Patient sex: F
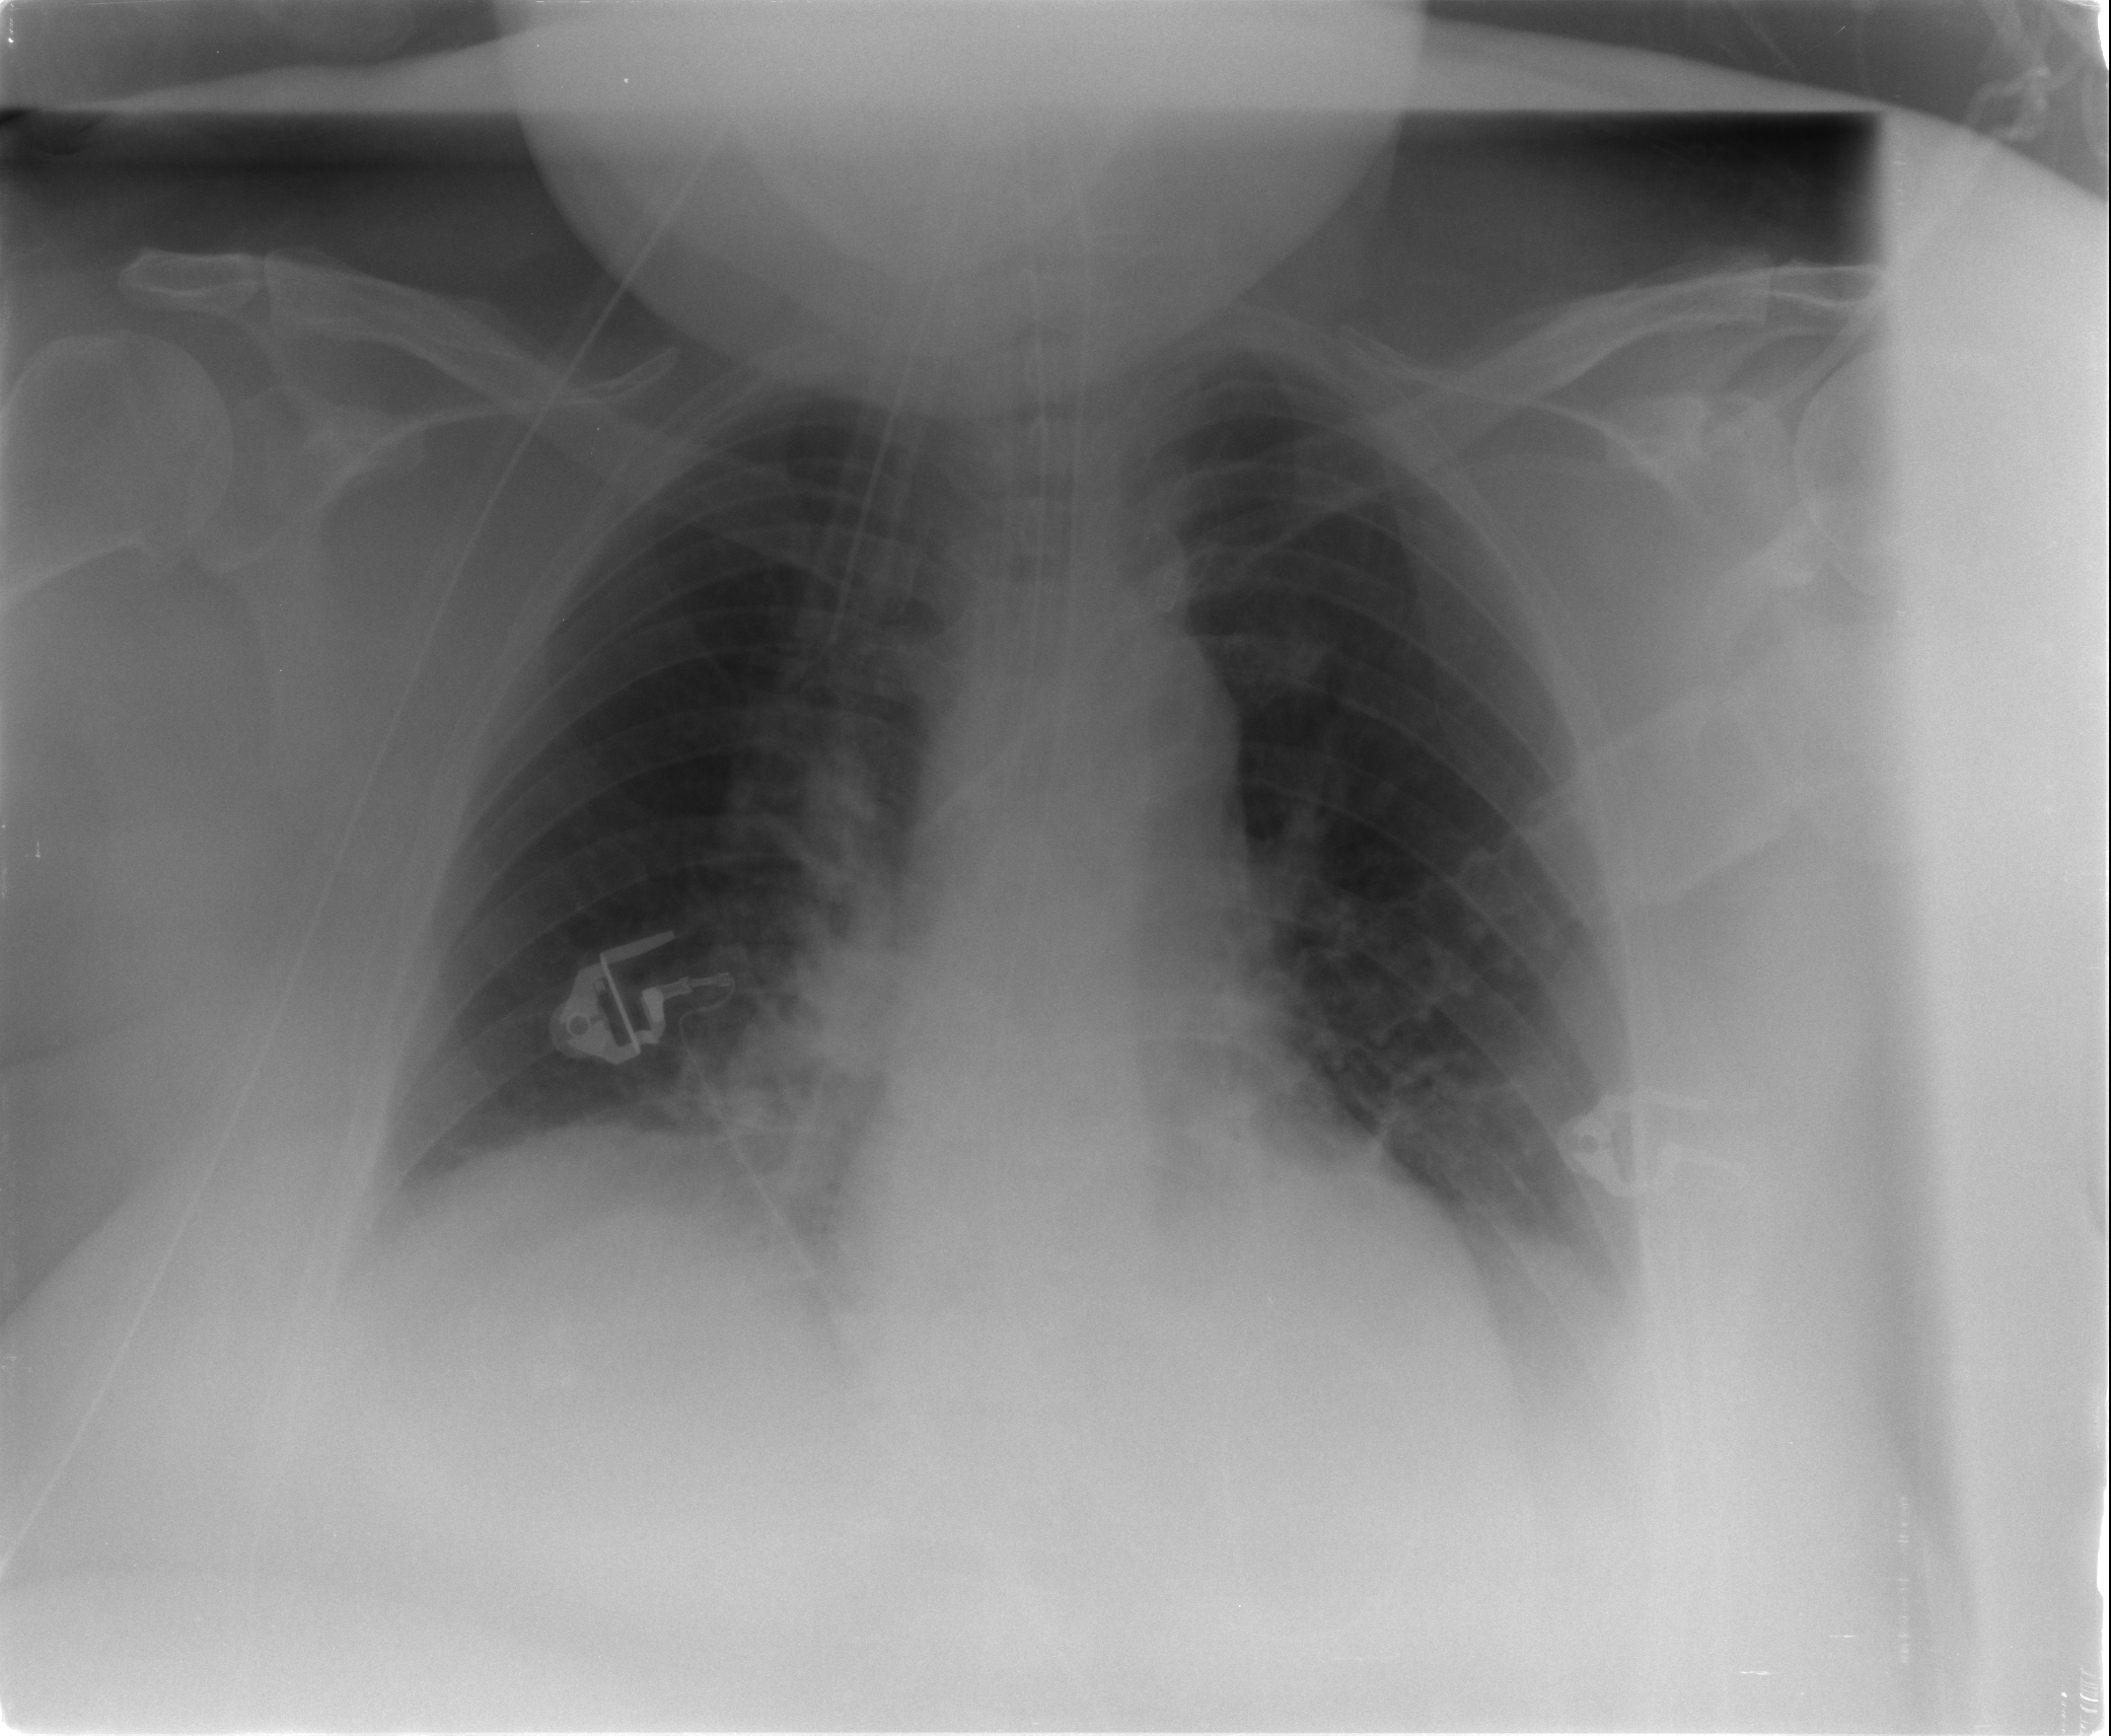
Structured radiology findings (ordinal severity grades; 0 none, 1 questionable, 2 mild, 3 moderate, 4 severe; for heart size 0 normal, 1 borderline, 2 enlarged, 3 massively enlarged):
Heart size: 0
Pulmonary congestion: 2
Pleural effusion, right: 1
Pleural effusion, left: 2
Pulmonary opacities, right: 0
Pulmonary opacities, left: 1
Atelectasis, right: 2
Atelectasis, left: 2